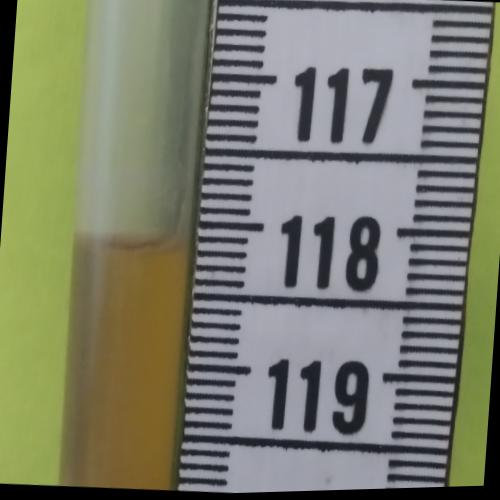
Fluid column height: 118.2 cm